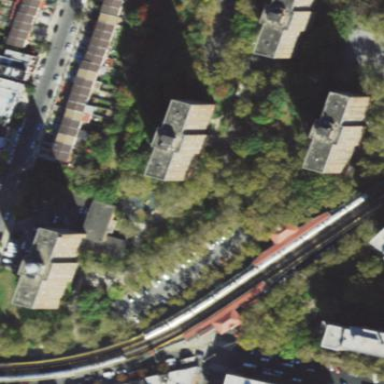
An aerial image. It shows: Bridge leading to railway platform for public transport.